Question: I have the following code and i want the value entered by the ser in the prompt box to the textbox which is a asp.net control how do i do that? Please help.
'''
protected void btnPreview_Click(object sender, EventArgs e)
{
divTemplateDesigner.Visible = true;
divQueryBuilder.Visible = false;
int count = 0;
string[] splitMessage = txtTemplate.Text.Split(' ');
List<string> parameterList = new List<string>();
List<string> valueList = new List<string>();
string newMessageString = txtTemplate.Text;
for (int i = 0; i < splitMessage.Length; i++)
{
if (splitMessage[i].StartsWith("["))
{
parameterList.Add(splitMessage[i]);
count++;
}
}
for (int j = 0; j < count; j++)
{
string message ="Enter "+parameterList[j];
Label lblmsge = new Label();
lblmsge.Text =
"<script language='javascript'>" + Environment.NewLine + "window.prompt('" + message + "')</script>";
Page.Controls.Add(lblmsge);
}
}
'''
The prompt box is coming properly. But am not able to capture the value entered by the user.
And the HTML goes like this
'''
<div class="page" runat="server" id="divTemplateDesigner">
<table bgcolor="#0CB1C0" style="width:100%;">
<tr>
<td bgcolor="White" class="style5" rowspan="2">
<asp:TreeView ID="treeviewDataset" runat="server"
onselectednodechanged="treeviewDataset_SelectedNodeChanged">
</asp:TreeView>
</td>
<td>
<asp:TextBox ID="txtTemplate" runat="server" Height="200px"
TextMode="MultiLine" Width="370px"></asp:TextBox>
</td>
<td colspan="2">
<br />
<br />
<asp:Button ID="btnPreview" runat="server" BackColor="White" Height="30px"
Text="Preview" Width="120px" onclick="btnPreview_Click" />
</td>
<td>
<asp:TextBox ID="txtPreview" runat="server" Height="200px" TextMode="MultiLine"
Width="370px"></asp:TextBox>
</td>
</tr>
<tr>
<td align="left" colspan="2">
&nbsp;
<asp:Button ID="btnBack" runat="server" BackColor="White" Height="30px"
Text="Back" Width="120px" onclick="btnBack_Click" />
'''
you see in this image that box has three placeholders [patient_ID] [Doctor_ID] and [Appointment_Date]
Am opening prompt boxes depending on the number of placeholders in the first box.
Count = number of placeholders
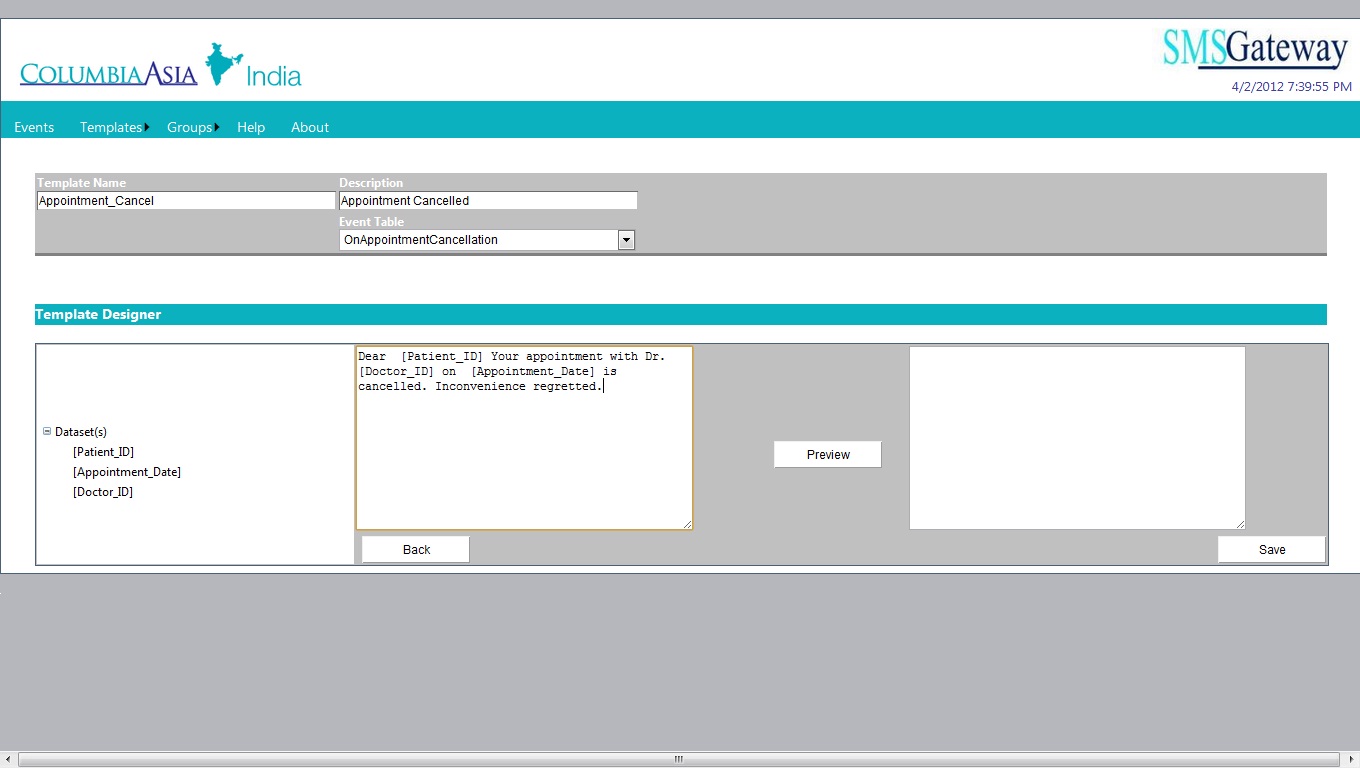
Answer: Just use Javascript to accomplish what you are after, instead of a postback to the server.
'''
<script type="text/javascript">
function PromptAndFillPreview() {
var templateStr = document.getElementById('<%= txtTemplate.ClientID %>').innerText;
var previewStr = '';
var phIndexStart = templateStr.indexOf('[');
var phIndexEnd = 0;
while (phIndexStart >= 0) {
previewStr = previewStr + templateStr.substring(phIndexEnd, phIndexStart);
phIndexEnd = templateStr.indexOf(']', phIndexStart) + 1;
var placeholder = templateStr.substring(phIndexStart, phIndexEnd);
previewStr = previewStr + prompt("Please input value for " + placeholder, '');
phIndexStart = templateStr.indexOf('[', phIndexEnd);
}
previewStr = previewStr + templateStr.substring(phIndexEnd, templateStr.length);
document.getElementById('<%= txtPreview.ClientID %>').innerText = previewStr;
}
</script>
'''
And since you don't need the postback, you can replace:
'''
<asp:Button ID="btnPreview" runat="server" BackColor="White" Height="30px"
Text="Preview" Width="120px" onclick="btnPreview_Click" />
'''
with:
'''
<input type="button" style="background-color:White; height:30px; width:120px;"
value="Preview" onclick="PromptAndFillPreview()" />
'''